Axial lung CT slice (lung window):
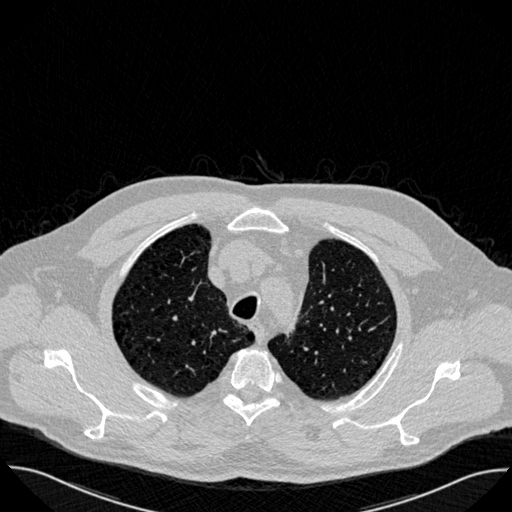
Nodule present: no